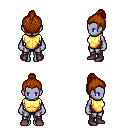
a pixel art fantasy rpg character, female body template, dark elf, purple skin, gold chest armor, metal pants, brunette short topknot hairstyle, maroon shoes, four views (front, back, left, right), 2x2 character sprite sheet, small pixel art, hard edges, no anti-aliasing